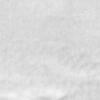
Label: no_change